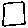
Label: square